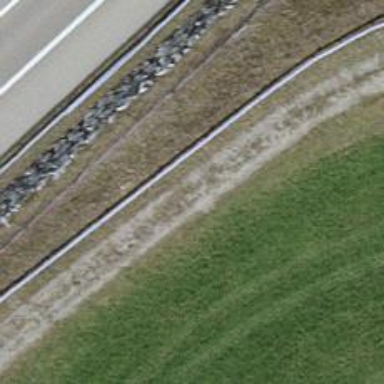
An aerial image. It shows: Compacted grade3 track.